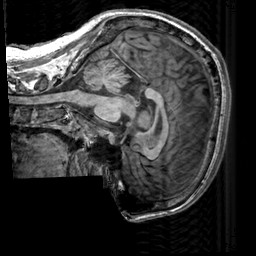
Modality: T1w
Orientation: sagittal
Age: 33
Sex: male
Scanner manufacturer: siemens
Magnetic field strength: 3 T
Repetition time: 2.3 s
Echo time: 0.00303 s